Question: I have strange problem. I created a link:
'''
<a href="/module/default/editEvent" style="font-size: 14px;">Edit Event</a>
'''
and an action
'''
public function actionEditEvent(){
if(isset($_POST)){
echo '<pre>';
print_r($_POST);
die;
}
$this->render('editEvent');
}
'''
when I click on link it prints blank array.
Can anyone tell me reason for that?<

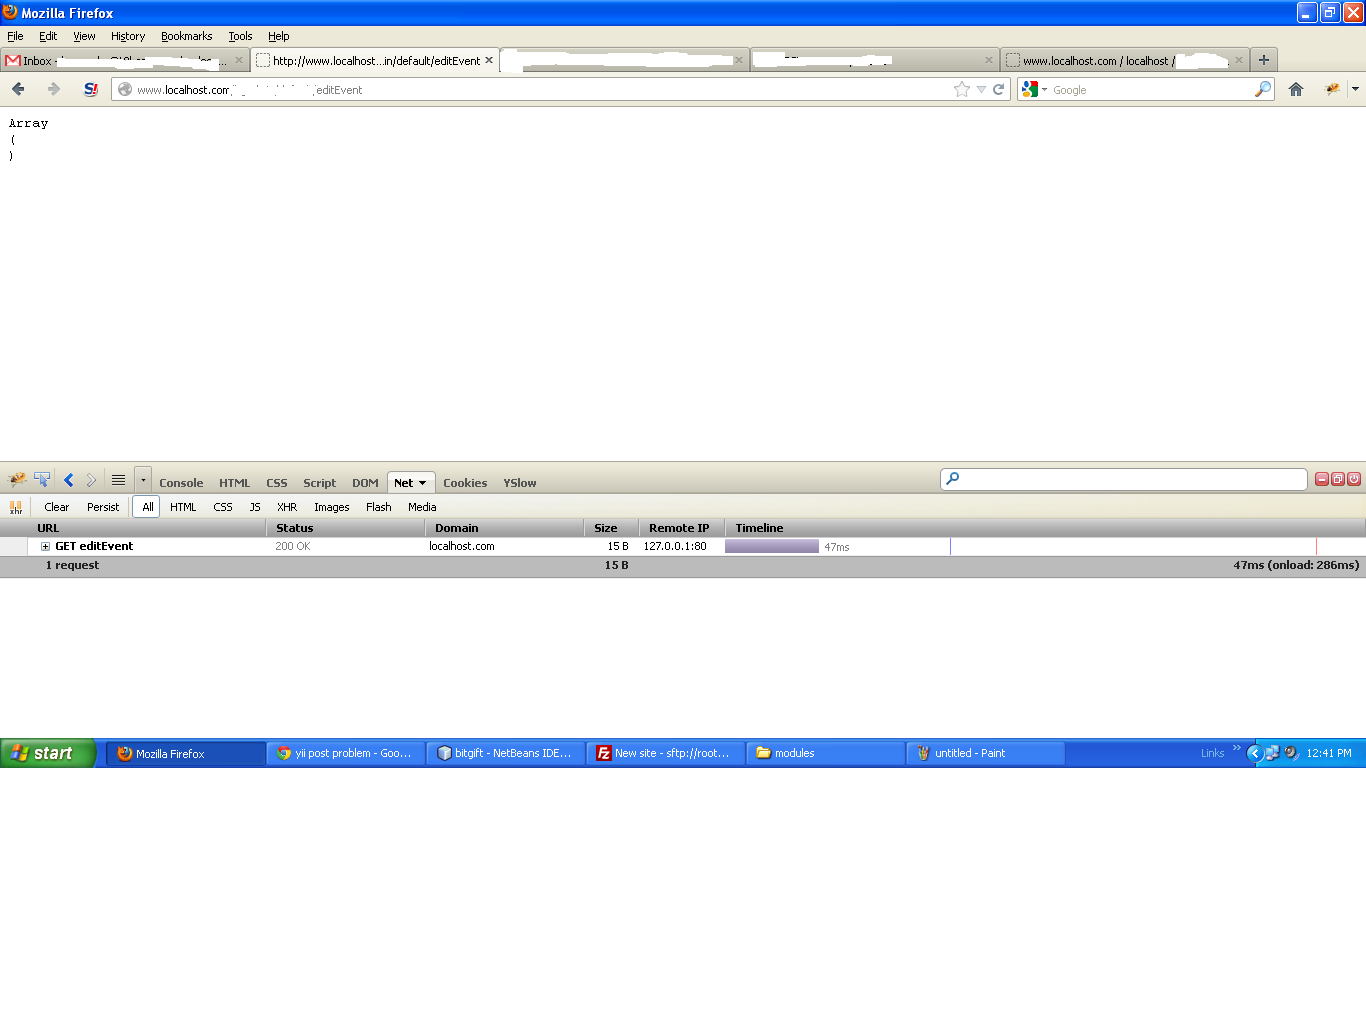
Answer: '$_POST' is a superglobal array, so it will always be set regardless whether it has any value or not. Use 'empty()' instead. You can also use '$_SERVER['REQUEST_METHOD']' as suggested by Alexander Taver